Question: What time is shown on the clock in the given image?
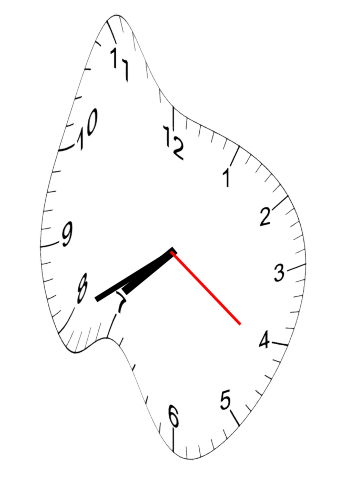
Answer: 07:40:21